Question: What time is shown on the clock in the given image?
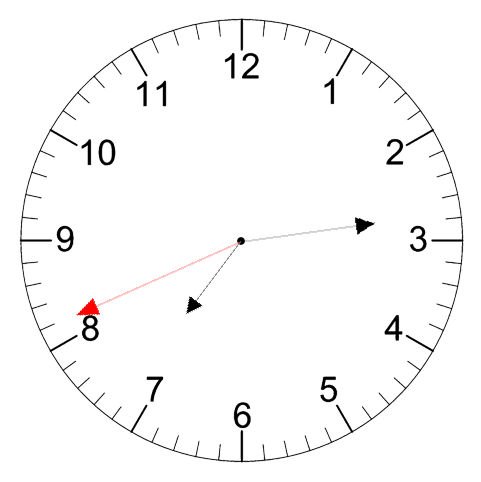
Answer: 07:13:41